Question:
<URL>
Hey I basicly got two of the files above one "header" and one "footer" both same size kinda just flipped.
The problem is the width doesn't fit on page, any ways other than 'background-image: cover'?
The file is basicly 1280 px wide and around 114 px tall.
'''
div #header {
background-image:url(../img/webclient_header.png);
height: 114px;
width: initial;
margin: 0; /* If you want no margin */
padding: 0; /*if your want to padding */
}
'''
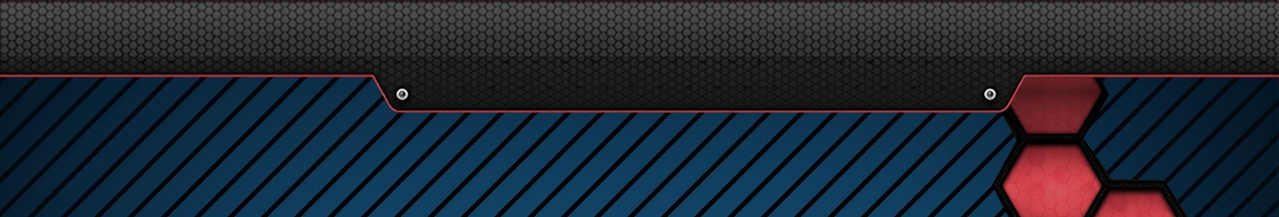
Answer: In CSS you can use the property 'background-size' to resize the image to fit:
'''
div #header {
background-image:url(../img/webclient_header.png);
background-size:800px 114px; /* Choose your size here W x H */
height: 114px;
width: initial;
margin: 0; /* If you want no margin */
padding: 0; /*if your want to padding */
}
'''
UPDATE: Checkout the code update on jsfiddle <URL>